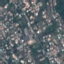
Land use / land cover class: Residential